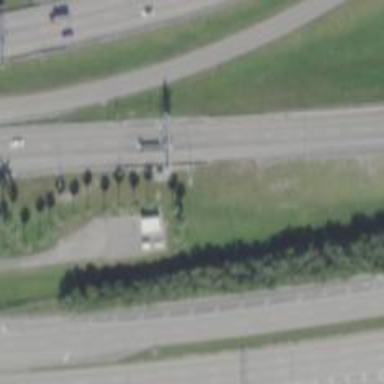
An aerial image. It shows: Toll gantry on the road.